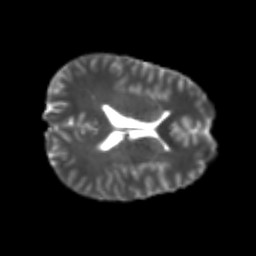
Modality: T2w
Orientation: axial
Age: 21
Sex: male
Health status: healthy
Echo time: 0.074 s